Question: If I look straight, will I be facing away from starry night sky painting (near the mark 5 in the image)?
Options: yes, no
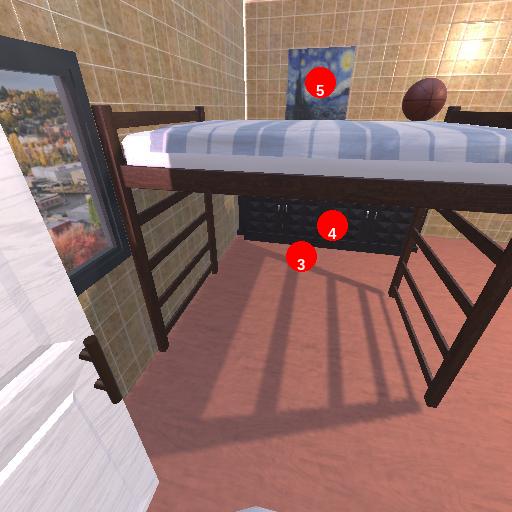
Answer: yes